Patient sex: F
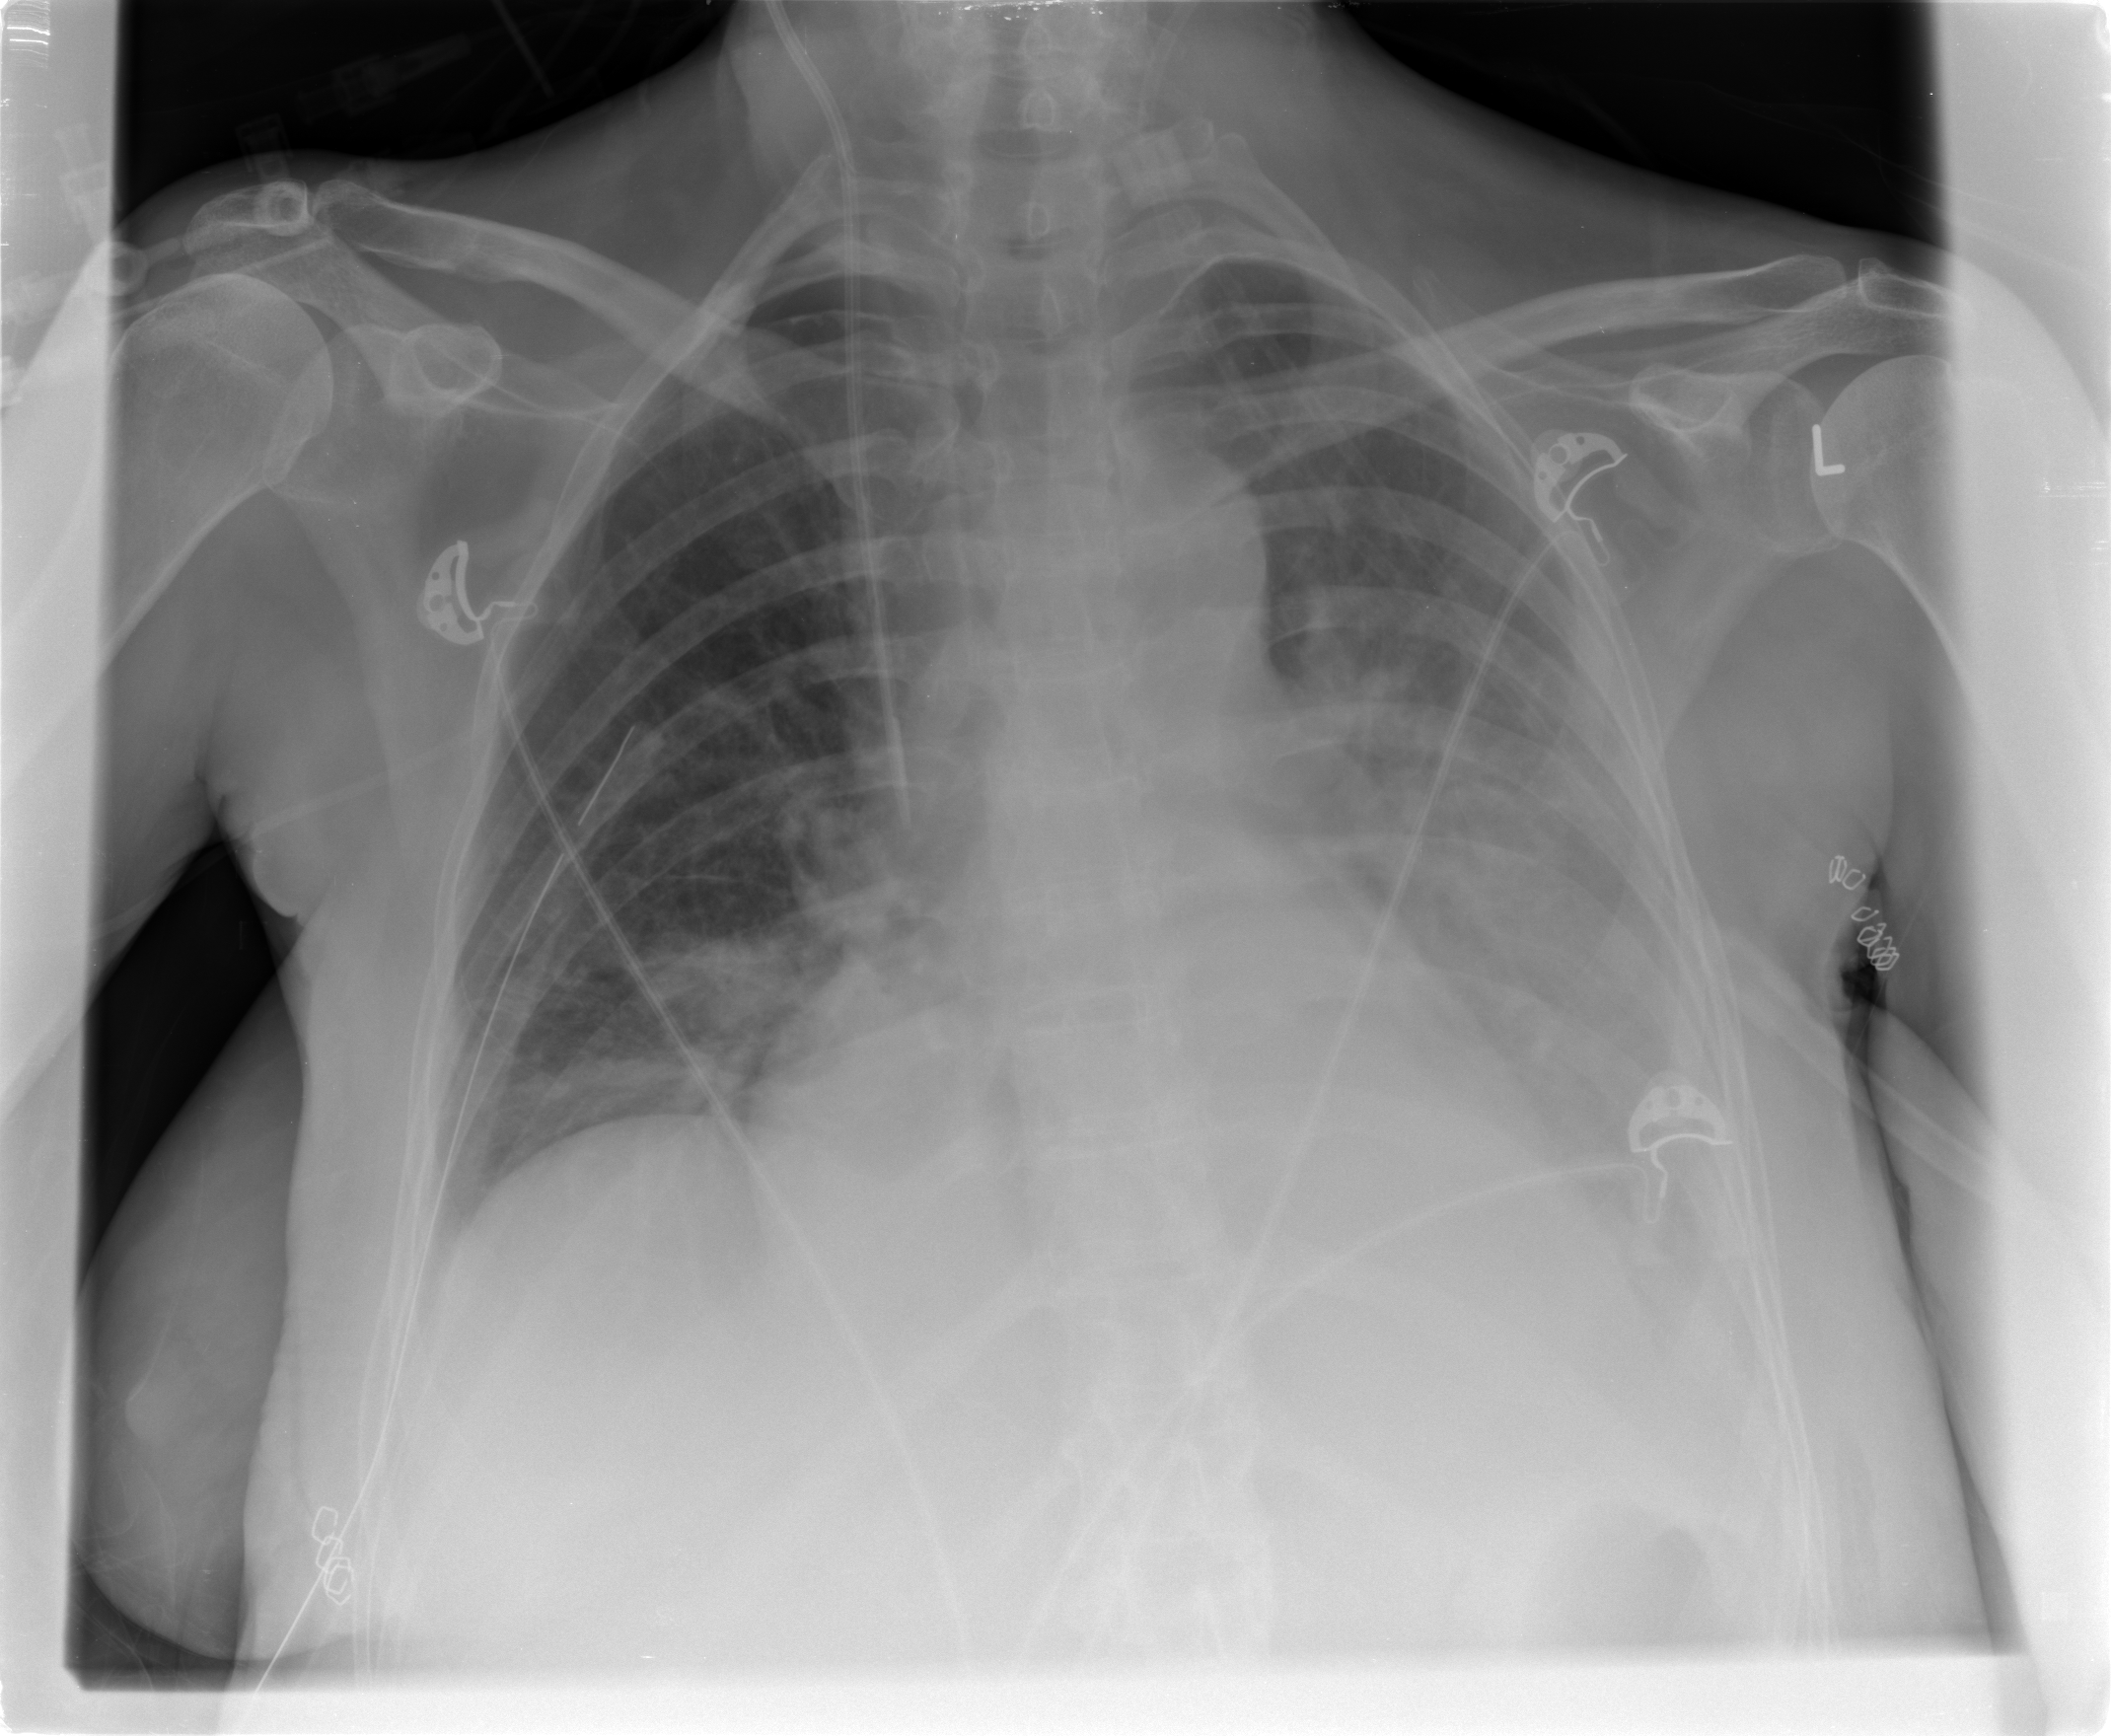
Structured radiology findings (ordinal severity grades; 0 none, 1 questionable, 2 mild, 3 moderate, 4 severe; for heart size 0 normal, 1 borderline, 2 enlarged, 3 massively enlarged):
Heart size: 2
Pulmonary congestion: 2
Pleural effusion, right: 0
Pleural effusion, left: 3
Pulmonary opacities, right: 2
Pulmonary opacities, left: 1
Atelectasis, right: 2
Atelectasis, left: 2